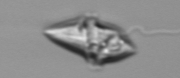
Label: Gyrodinium